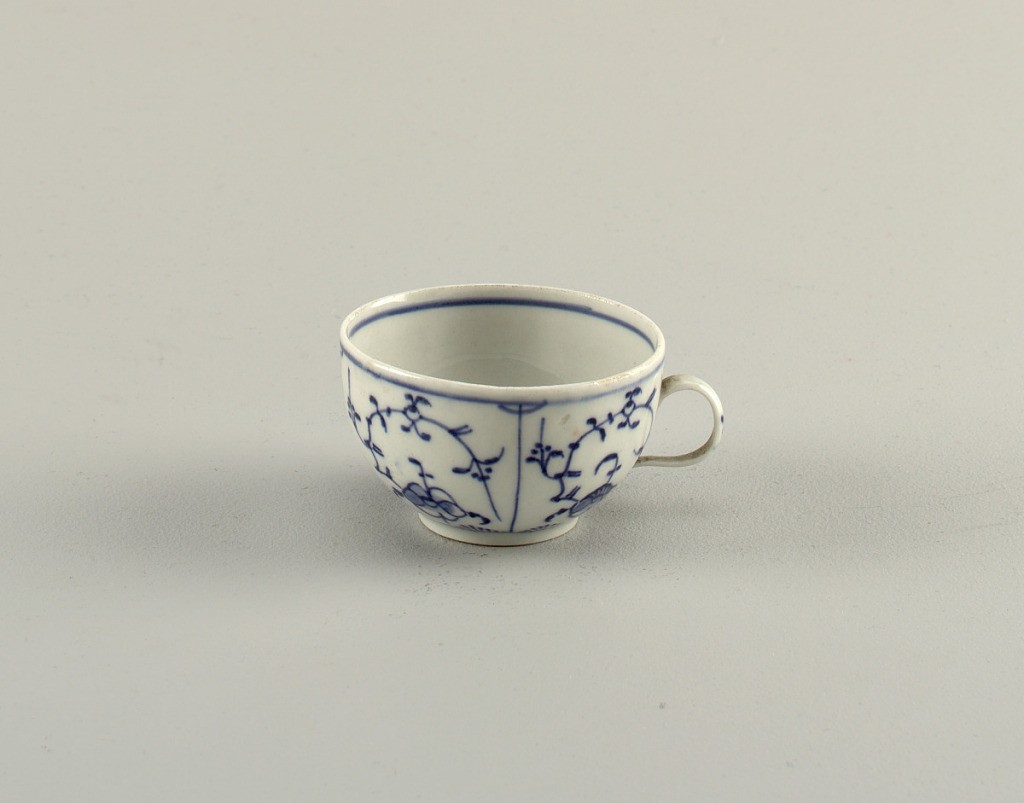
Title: Cup with "Strohblumen" Pattern
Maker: Tettau Porcelain Manufactory, German, established 1794
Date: ca. 1790
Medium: hard paste porcelain, vitreous enamel
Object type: cup
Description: Curved, with small loop handle. Blueish glaze with blue underglaze decoration showing "strohblumen" pattern.